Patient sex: M
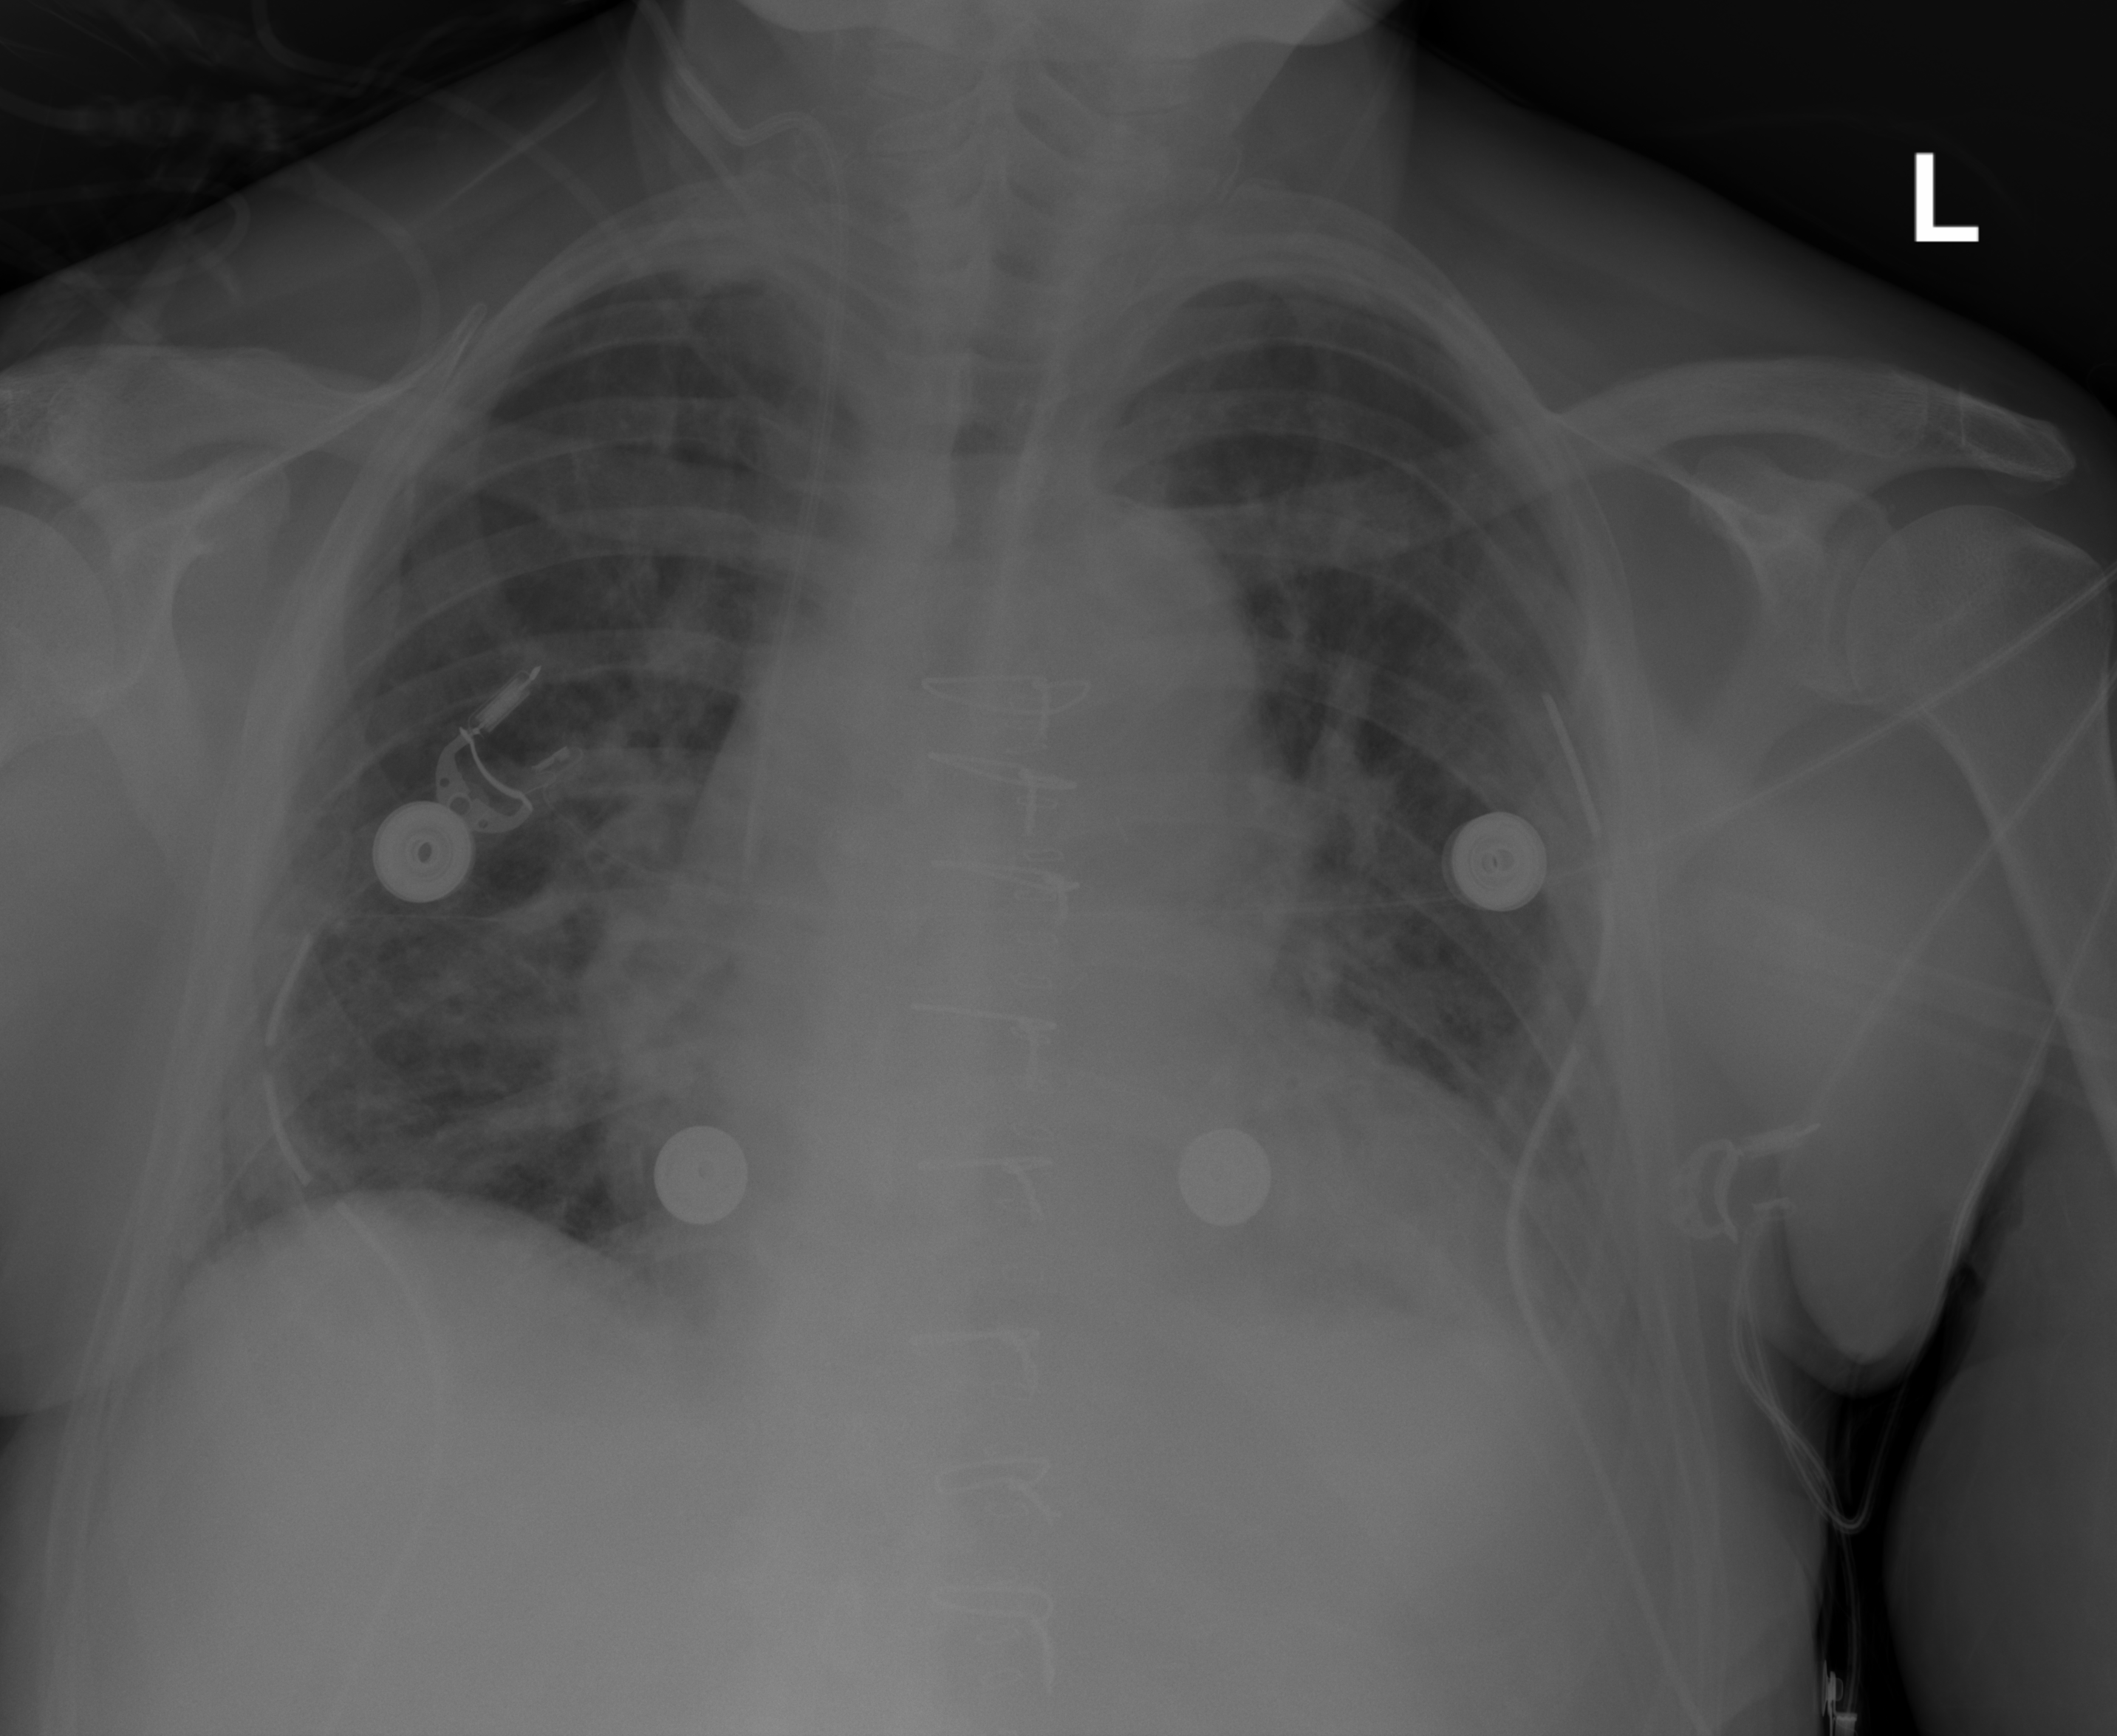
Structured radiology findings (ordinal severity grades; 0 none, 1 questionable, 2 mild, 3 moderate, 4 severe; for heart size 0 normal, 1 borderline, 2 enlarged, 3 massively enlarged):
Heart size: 2
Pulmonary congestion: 2
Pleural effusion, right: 0
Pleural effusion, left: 2
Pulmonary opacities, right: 2
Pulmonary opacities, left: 2
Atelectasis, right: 2
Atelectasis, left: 0